Question: This is my code for connection:
'''
Imports System.Data.SqlClient
Public Class frm_edit_patient
Dim con As New SqlConnection
Private Sub frm_edit_patient_FormClosing(ByVal sender As Object, ByVal e As System.Windows.Forms.FormClosingEventArgs) Handles Me.FormClosing
frm_dashboard.Enabled = True
Me.Hide()
End Sub
Private Sub frm_edit_patient_Load(ByVal sender As System.Object, ByVal e As System.EventArgs) Handles MyBase.Load
'TODO: This line of code loads data into the 'Database1DataSet1.patients' table. You can move, or remove it, as needed.
Me.PatientsTableAdapter.Fill(Me.Database1DataSet1.patients)
frm_dashboard.Enabled = False
Try
Dim myConString As String = My.Settings.Database1ConnectionString
con.ConnectionString = myConString
con.Open()
con.Close()
MessageBox.Show("connected")
Catch ex As Exception
MessageBox.Show(ex.ToString)
End Try
End Sub
Private Sub Button3_Click(ByVal sender As System.Object, ByVal e As System.EventArgs) Handles Button3.Click
frm_dashboard.Enabled = True
Me.Hide()
End Sub
End Class
'''
but this is giving me error:

I am using binding source for database connection....
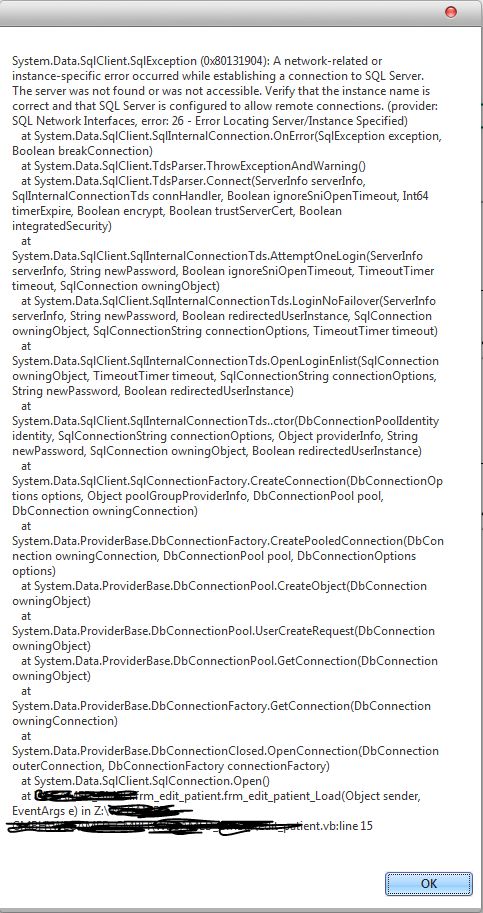
Answer: Database.sdf is a Sql Compact database file, not a Sql Server catalog name.
You need to use <URL> not a 'SqlConnection'
Thus you need to declare
'''
Dim con As New SqlCeConnection
'''
also remember that you need a reference to the assembly System.Data.SqlServerCe
(in System.Data.SqlServerCe.dll)